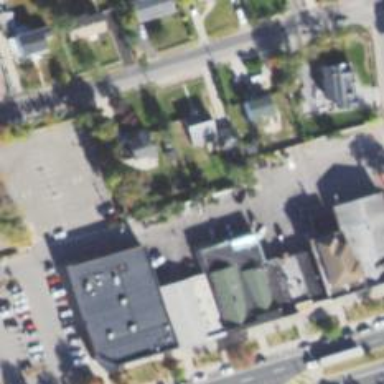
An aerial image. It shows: Commercial building.